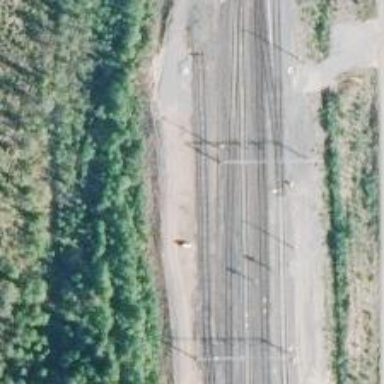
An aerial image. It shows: Rail siding with electrified contact lines for trains.